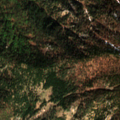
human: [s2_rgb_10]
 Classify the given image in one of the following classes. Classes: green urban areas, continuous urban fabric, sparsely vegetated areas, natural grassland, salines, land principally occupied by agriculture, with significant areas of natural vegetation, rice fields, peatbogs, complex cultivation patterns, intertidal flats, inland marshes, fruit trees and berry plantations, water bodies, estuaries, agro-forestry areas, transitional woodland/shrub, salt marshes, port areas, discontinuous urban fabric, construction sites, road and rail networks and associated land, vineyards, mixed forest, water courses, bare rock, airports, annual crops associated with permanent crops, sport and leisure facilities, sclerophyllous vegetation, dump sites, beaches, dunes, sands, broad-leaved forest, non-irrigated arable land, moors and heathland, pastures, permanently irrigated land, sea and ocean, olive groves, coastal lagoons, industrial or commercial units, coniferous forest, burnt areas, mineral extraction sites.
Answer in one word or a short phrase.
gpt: coniferous forest, mixed forest